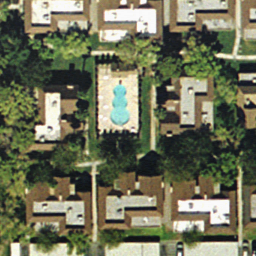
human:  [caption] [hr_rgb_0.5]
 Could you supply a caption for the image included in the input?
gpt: Lots of houses arranged neatly and a swimming pool in the middle of them .

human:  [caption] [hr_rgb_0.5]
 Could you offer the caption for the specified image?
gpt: This is a dense residential area with houses and a swimming pool .

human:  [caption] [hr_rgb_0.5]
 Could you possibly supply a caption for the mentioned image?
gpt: There are lots of houses arranged neatly with a swimming pool in the middle of them .

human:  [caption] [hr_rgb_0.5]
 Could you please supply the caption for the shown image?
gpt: It is a dense residential area with lots of houses arranged neatly .

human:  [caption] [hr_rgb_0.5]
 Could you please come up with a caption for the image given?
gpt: Lots of houses arranged neatly and some plants arround them .